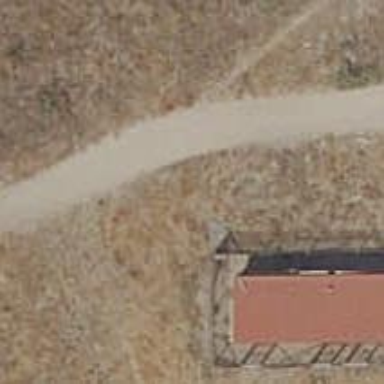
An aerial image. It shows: Path on the ground.